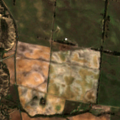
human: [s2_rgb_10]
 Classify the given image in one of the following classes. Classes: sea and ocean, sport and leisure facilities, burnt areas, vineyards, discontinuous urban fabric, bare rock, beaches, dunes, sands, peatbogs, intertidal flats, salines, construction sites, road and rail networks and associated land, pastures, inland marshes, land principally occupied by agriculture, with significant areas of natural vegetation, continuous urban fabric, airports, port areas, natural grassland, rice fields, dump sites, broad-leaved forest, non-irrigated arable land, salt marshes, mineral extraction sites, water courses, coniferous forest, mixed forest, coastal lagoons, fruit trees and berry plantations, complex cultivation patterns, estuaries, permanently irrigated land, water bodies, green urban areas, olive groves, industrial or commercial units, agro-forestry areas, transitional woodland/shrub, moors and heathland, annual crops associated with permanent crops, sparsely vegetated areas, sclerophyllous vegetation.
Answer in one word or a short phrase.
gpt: non-irrigated arable land, sclerophyllous vegetation